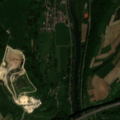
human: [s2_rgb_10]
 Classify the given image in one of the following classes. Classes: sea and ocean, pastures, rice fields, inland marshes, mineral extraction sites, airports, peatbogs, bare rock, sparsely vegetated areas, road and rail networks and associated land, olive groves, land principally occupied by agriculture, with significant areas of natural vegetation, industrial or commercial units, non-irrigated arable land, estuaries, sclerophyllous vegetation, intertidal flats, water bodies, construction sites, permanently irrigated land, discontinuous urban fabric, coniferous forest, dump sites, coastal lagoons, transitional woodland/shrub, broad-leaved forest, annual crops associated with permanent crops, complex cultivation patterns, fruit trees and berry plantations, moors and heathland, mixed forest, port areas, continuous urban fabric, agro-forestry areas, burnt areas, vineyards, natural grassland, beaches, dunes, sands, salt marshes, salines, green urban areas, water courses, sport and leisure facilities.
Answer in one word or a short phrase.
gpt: discontinuous urban fabric, non-irrigated arable land, vineyards, complex cultivation patterns, land principally occupied by agriculture, with significant areas of natural vegetation, broad-leaved forest, mixed forest